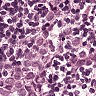
Metastatic tissue present: yes